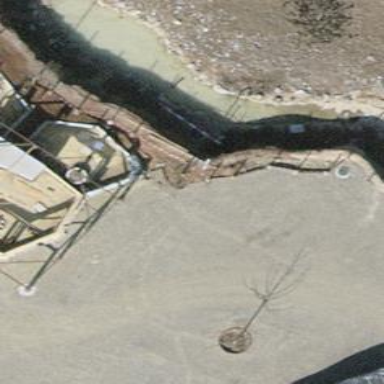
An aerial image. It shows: Brown bench.